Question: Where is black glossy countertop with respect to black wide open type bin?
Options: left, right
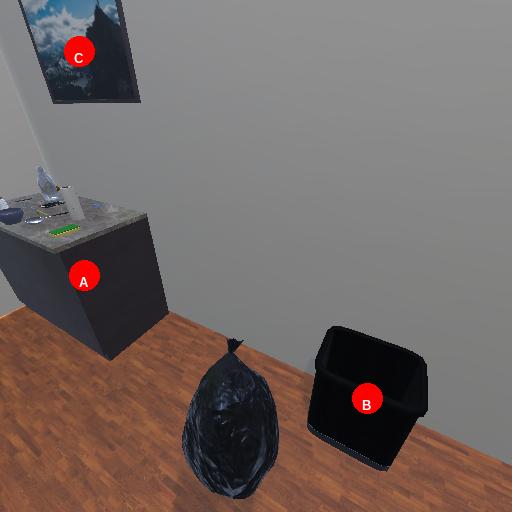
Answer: left